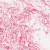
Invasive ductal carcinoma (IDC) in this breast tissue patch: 0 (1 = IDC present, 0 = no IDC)